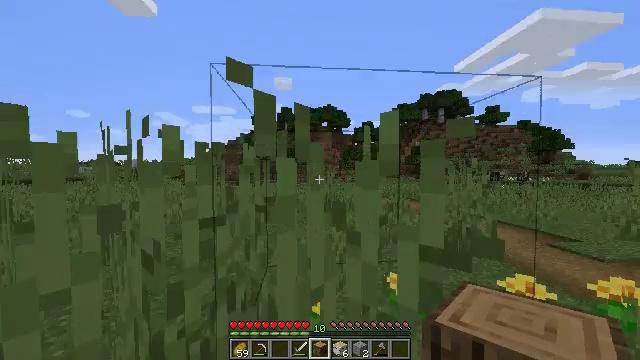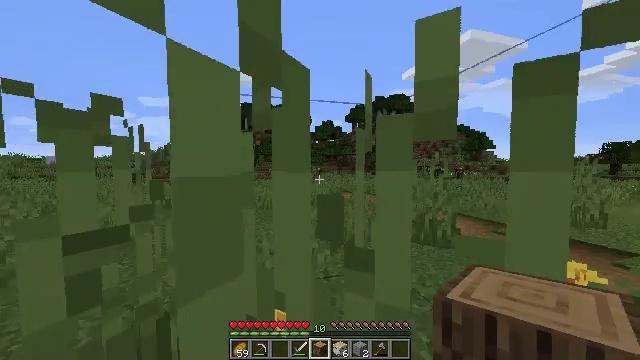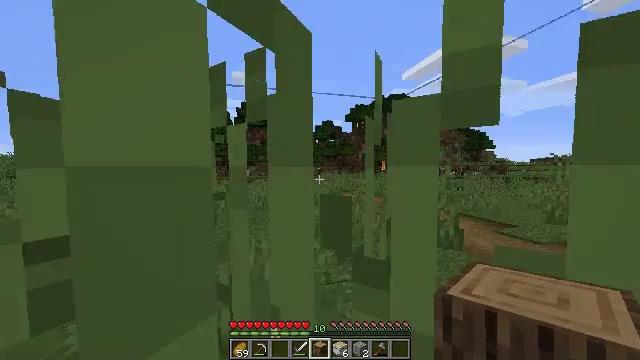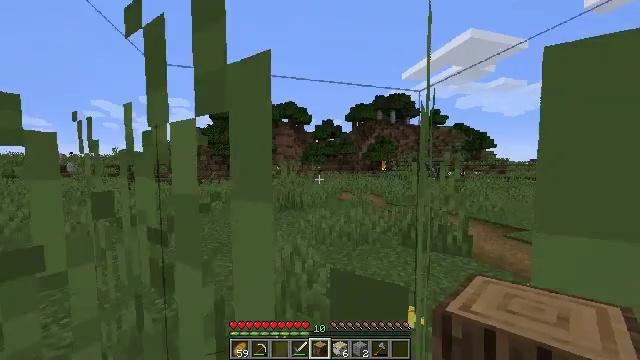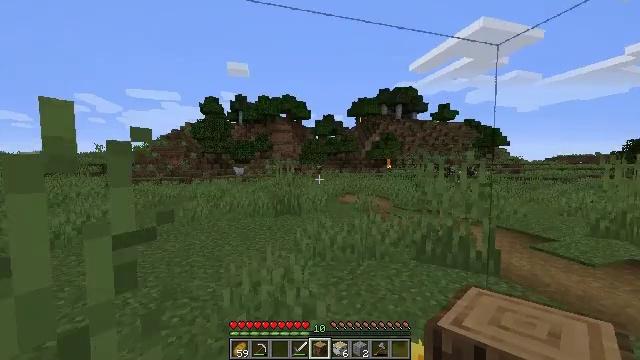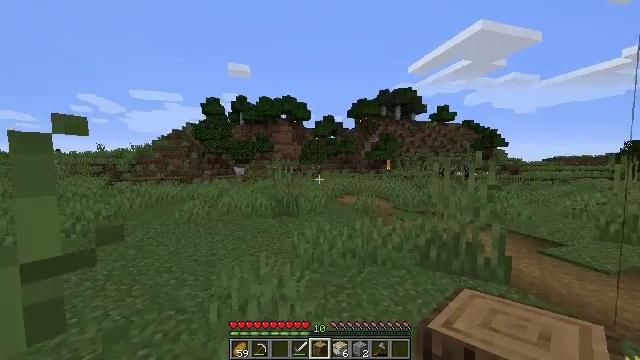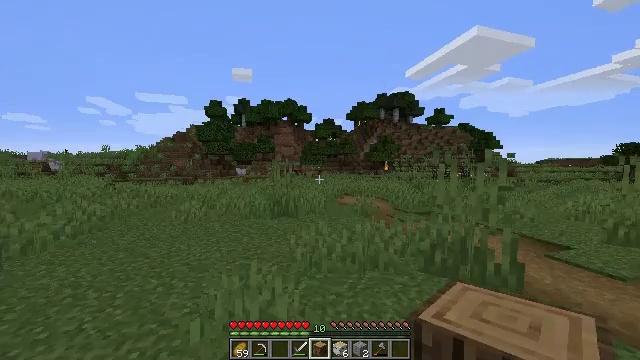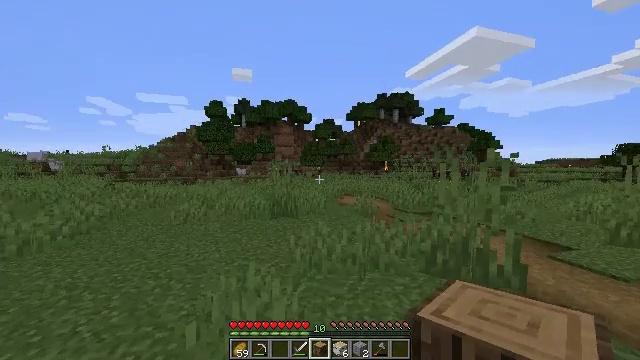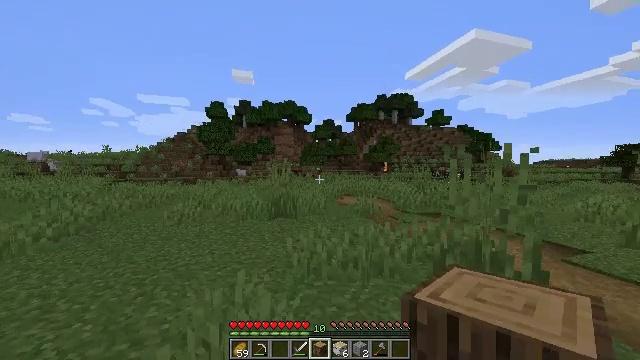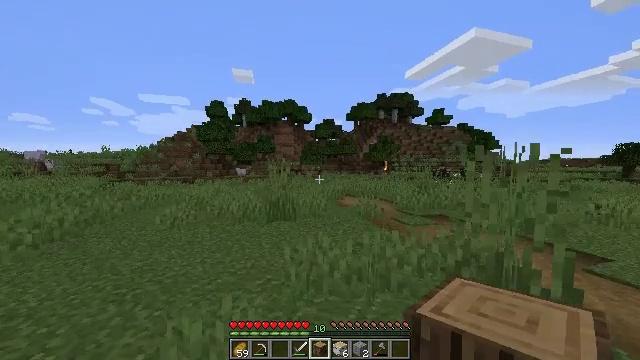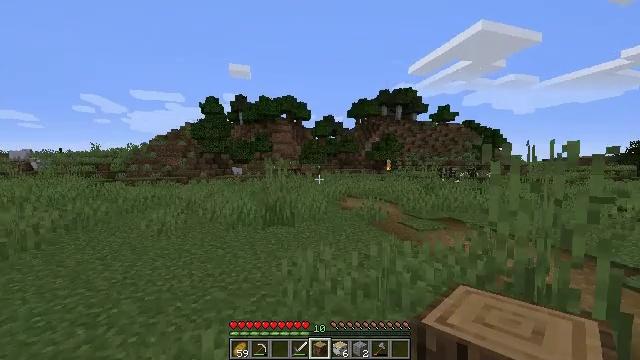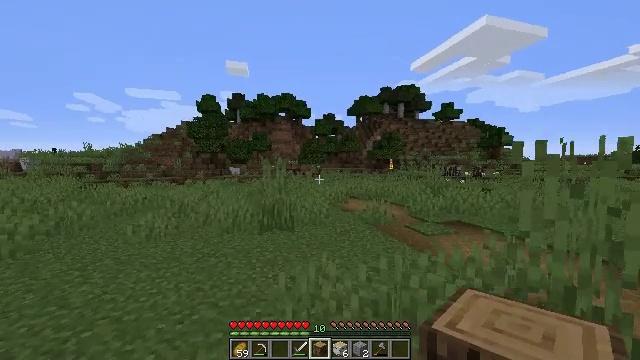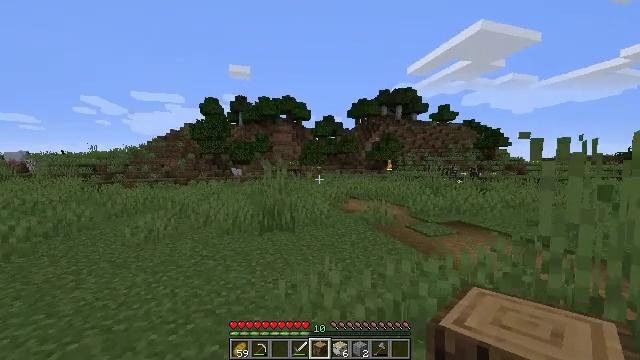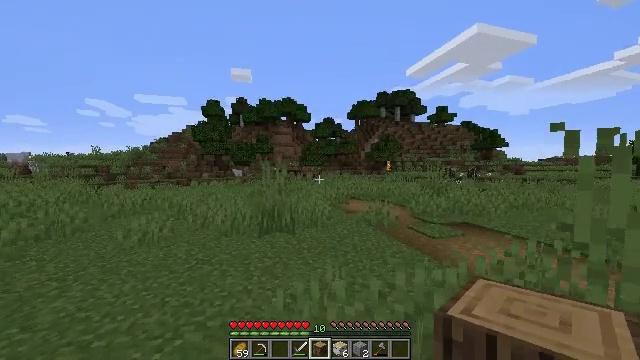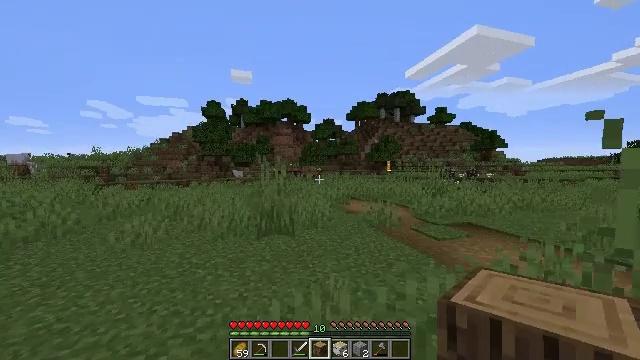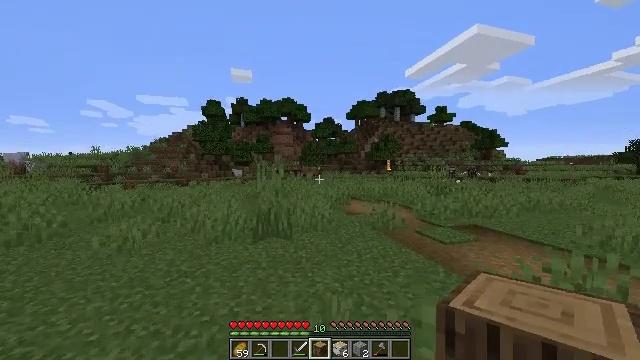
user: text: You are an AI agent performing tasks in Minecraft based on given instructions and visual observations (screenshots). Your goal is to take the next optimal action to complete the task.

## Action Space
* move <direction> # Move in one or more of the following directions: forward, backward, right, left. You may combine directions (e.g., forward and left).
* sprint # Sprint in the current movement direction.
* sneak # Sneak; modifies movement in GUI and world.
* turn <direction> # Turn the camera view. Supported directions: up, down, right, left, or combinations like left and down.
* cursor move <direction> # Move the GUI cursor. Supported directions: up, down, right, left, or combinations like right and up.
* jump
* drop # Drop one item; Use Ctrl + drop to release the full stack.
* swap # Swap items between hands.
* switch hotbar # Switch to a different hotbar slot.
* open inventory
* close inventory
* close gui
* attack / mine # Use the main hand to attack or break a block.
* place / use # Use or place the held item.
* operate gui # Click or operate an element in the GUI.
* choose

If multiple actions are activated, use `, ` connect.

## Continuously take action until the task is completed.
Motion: motion action
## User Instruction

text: Mine tall grass from the ground.
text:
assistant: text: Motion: move forward, turn right and down
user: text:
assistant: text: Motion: move forward
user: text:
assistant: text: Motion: move forward
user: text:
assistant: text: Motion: move forward
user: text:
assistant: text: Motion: move forward
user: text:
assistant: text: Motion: move forward
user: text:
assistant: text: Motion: move forward
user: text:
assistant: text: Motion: move forward
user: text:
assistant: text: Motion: move forward
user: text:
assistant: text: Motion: move forward
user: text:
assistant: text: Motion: move forward
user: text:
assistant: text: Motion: move forward
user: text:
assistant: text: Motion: move forward
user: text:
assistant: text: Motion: move forward
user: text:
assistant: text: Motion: move forward
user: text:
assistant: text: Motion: move forward
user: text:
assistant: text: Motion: move forward
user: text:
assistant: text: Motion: move forward
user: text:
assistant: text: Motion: move forward
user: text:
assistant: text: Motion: move forward
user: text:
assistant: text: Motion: move forward
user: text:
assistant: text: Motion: move forward
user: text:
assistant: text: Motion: move forward
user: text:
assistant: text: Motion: move forward
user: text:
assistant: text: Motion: move forward
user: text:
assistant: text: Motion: move forward
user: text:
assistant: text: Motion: move forward
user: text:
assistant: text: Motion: move forward
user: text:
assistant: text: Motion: move forward
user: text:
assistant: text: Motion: move forward